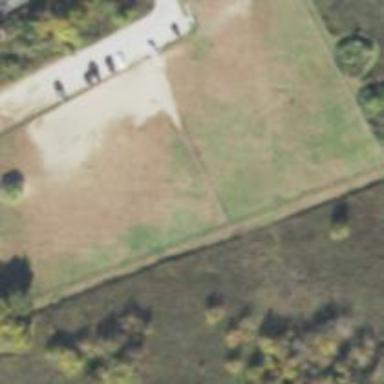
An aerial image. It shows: Dog park enclosed by fence.